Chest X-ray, AP view. Patient: 11 years old, sex F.
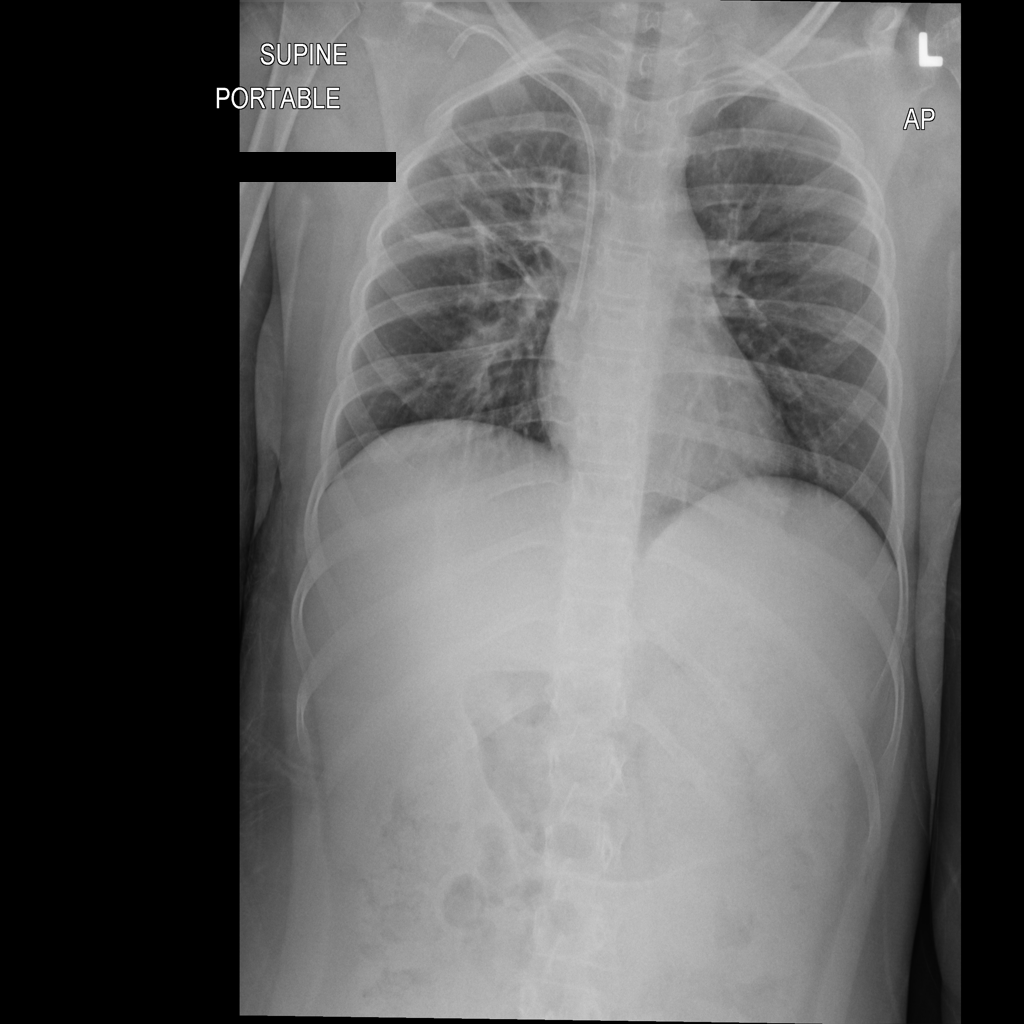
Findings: No Finding